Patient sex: F
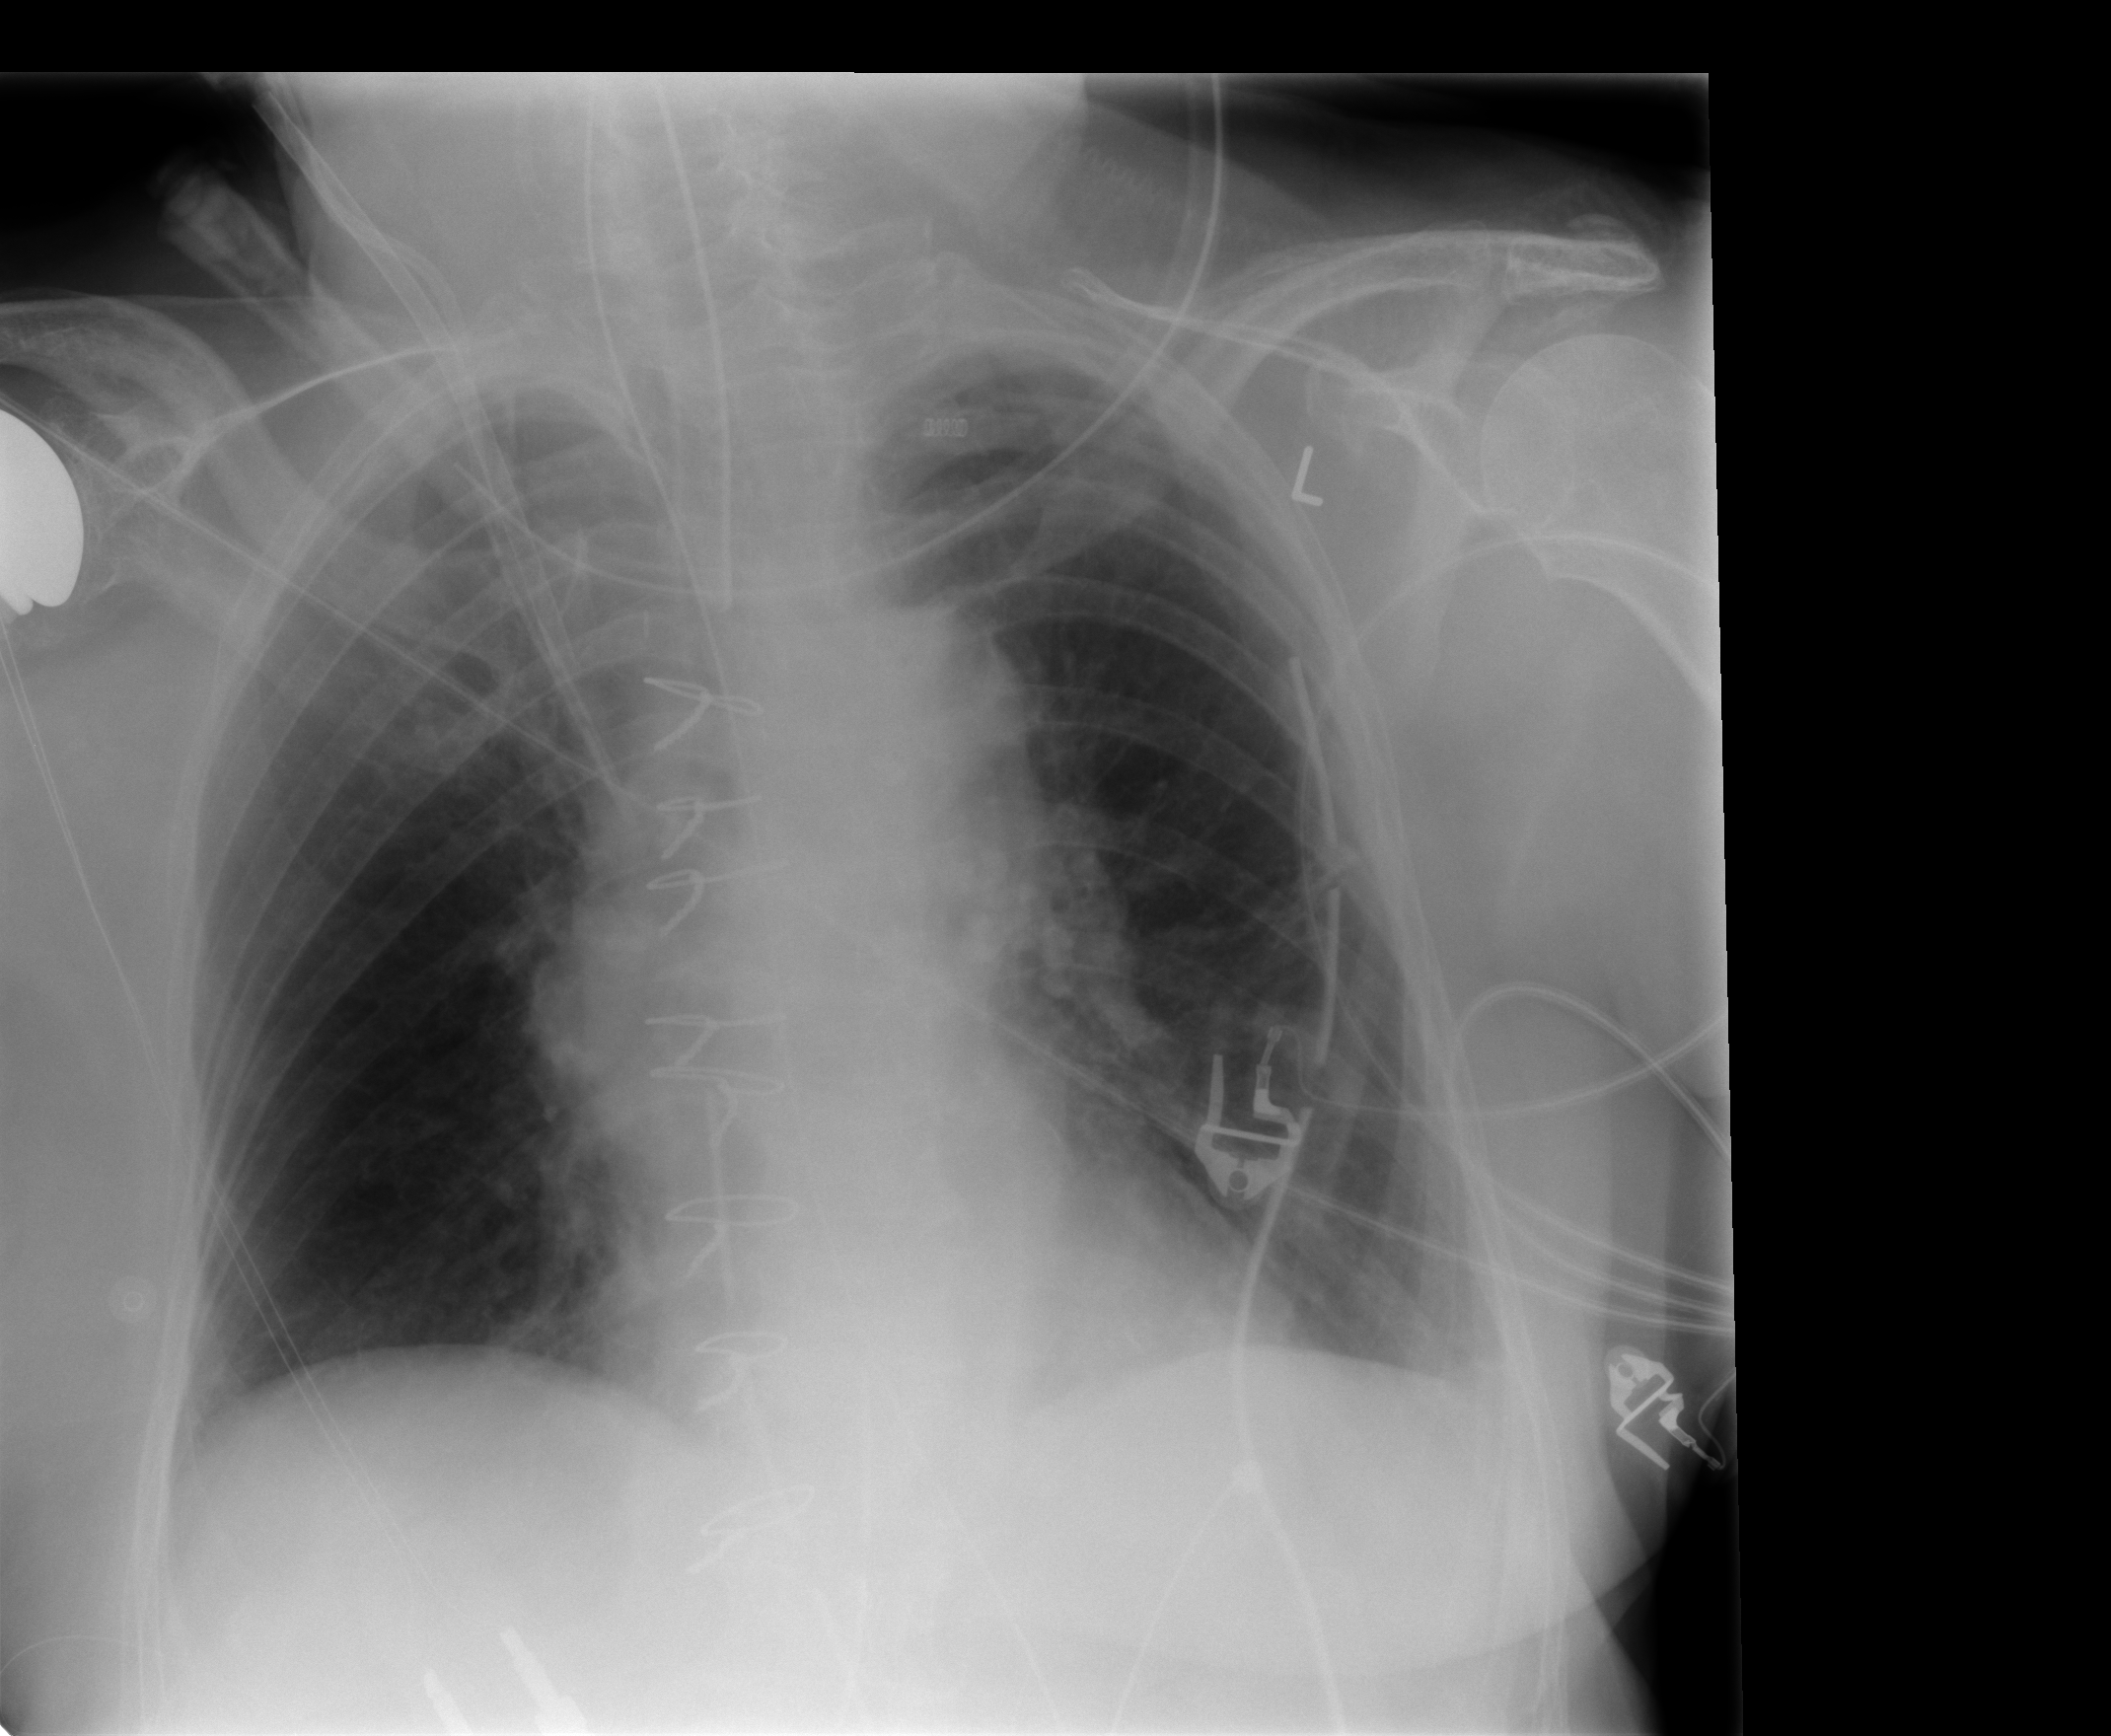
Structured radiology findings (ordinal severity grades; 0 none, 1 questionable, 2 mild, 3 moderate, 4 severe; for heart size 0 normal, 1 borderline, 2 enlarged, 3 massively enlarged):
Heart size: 0
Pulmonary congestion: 0
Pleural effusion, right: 0
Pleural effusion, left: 0
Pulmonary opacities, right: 0
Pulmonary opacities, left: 0
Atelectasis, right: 2
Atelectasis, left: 2